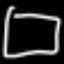
Label: square